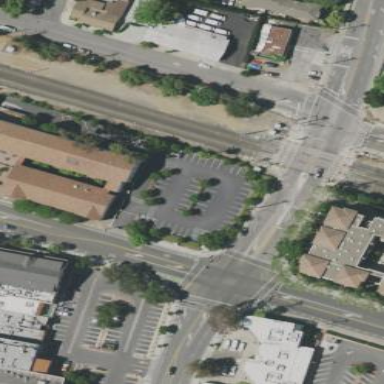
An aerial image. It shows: Parking area with surface.